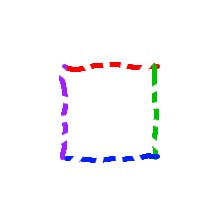
Shape: square